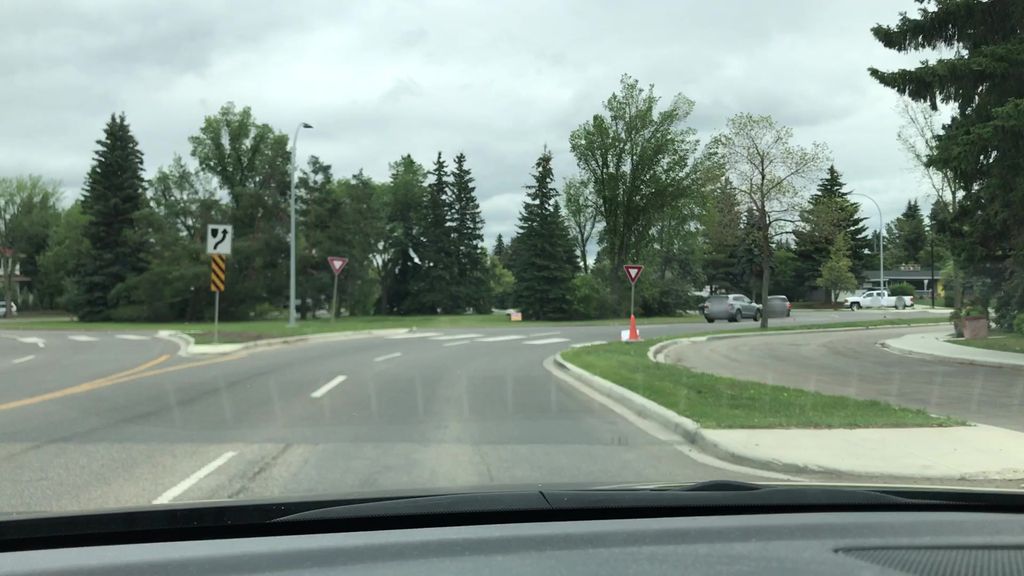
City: edmonton